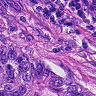
Metastatic tissue present: yes